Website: home-depot
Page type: review-order
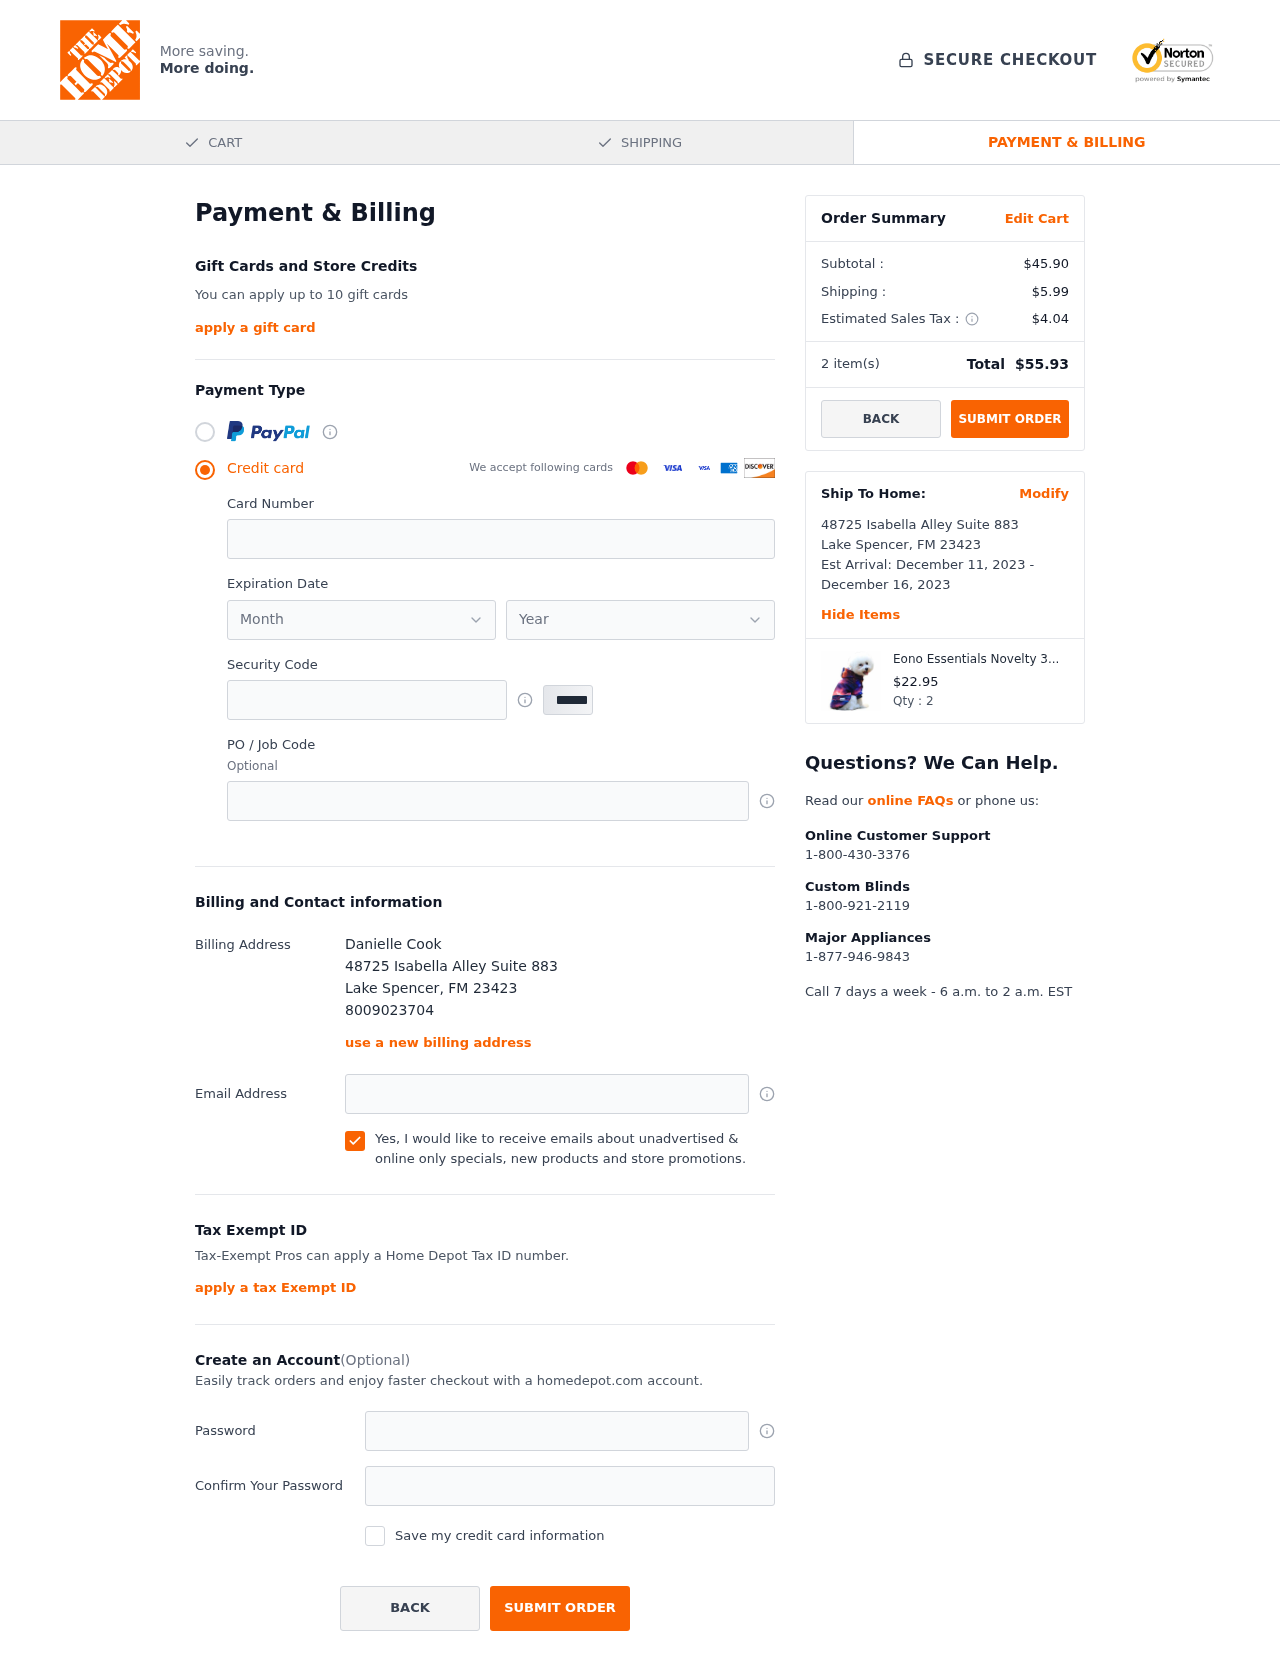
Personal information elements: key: PII_CARD_EXPIRY_MONTH
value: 11
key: PII_CARD_EXPIRY_YEAR
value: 28
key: PII_CITY
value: Lake Spencer
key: PII_FULLNAME
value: Danielle Cook
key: PII_PHONE
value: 8009023704
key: PII_POSTCODE
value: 23423
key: PII_STATE_ABBR
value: FM
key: PII_STREET
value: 48725 Isabella Alley Suite 883
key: PII_CARD_NUMBER
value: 6538 6511 4215 3574
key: PII_CARD_CVV
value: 275
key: PII_EMAIL
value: dcook@yahoo.com
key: PII_STREET2
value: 48725 Isabella Alley Suite 883
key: PII_STATE
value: FM
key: PII_POSTCODE2
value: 23423
Product elements: key: PRODUCT1_NAME
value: Eono Essentials Novelty 3D Print Starry Sky Basic Dog Hoodie Polyester Pet Sweatshirt for Small Medi
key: PRODUCT1_PRICE
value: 22.95
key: PRODUCT1_QUANTITY
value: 2
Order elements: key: ORDER_SUBTOTAL
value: $45.90
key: ORDER_SHIPPING_COST
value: $5.99
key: ORDER_TAX
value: $4.04
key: ORDER_NUM_ITEMS
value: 2
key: ORDER_TOTAL
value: $55.93
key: ORDER_SHIPPING_DATE
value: December 11, 2023
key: ORDER_DELIVERY_DATE
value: December 16, 2023